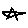
Label: star